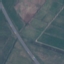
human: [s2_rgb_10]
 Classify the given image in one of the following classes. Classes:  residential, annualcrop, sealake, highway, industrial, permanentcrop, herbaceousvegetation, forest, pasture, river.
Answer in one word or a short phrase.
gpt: Highway